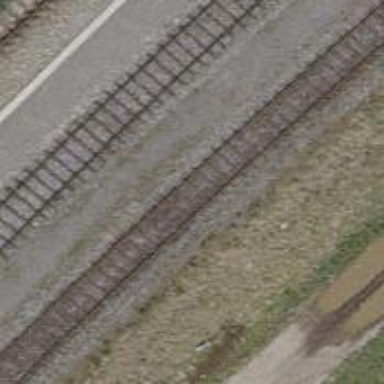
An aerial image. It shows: Railway yard with one track in service.